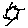
Label: sun